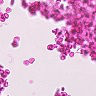
Metastatic tissue present: no